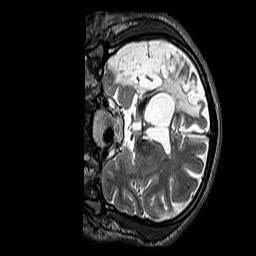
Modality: T2w
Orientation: coronal
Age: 46
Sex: male
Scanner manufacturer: siemens
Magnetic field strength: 3 T
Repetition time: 3.2 s
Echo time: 0.212 s